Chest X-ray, PA view. Patient: 26 years old, sex F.
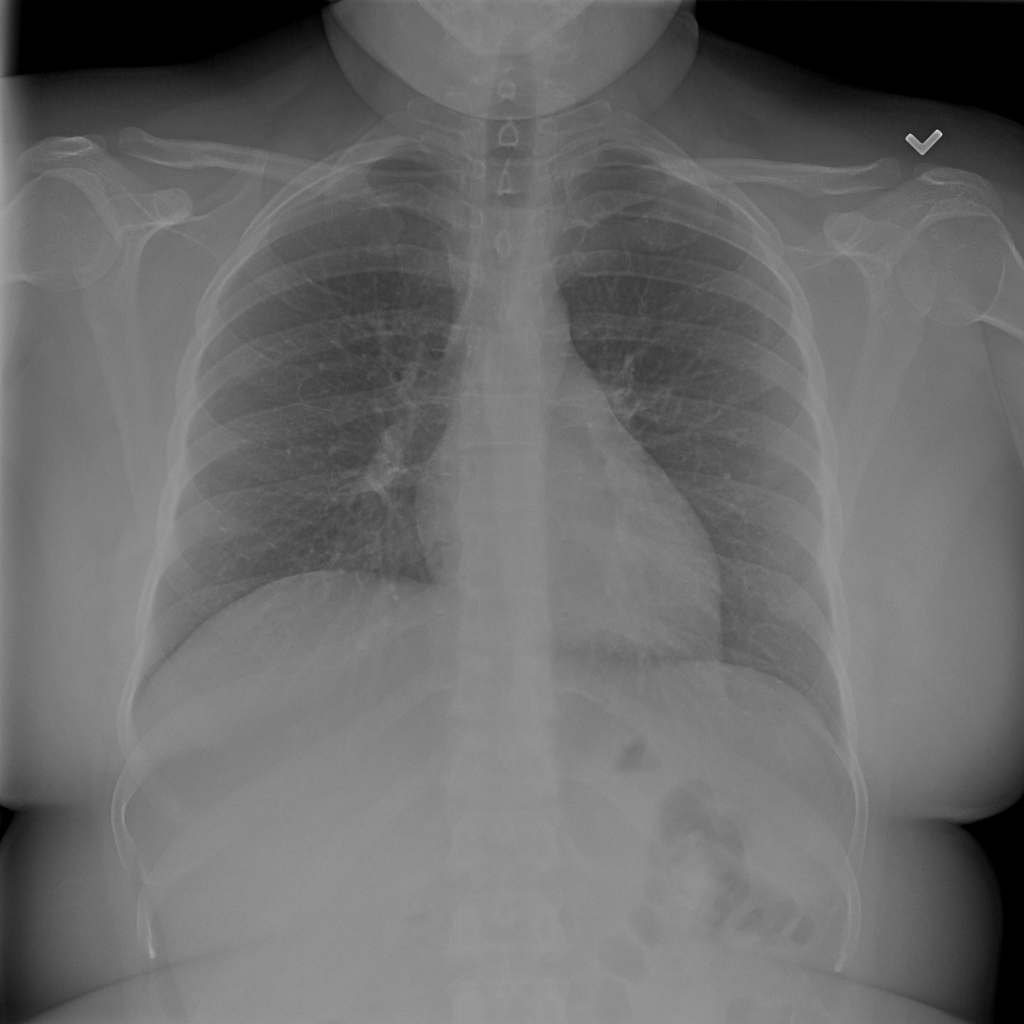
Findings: No Finding